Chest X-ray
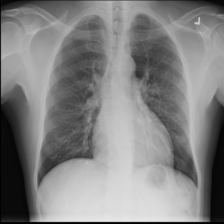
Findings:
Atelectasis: negative
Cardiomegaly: negative
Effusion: negative
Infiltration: negative
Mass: negative
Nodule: negative
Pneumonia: negative
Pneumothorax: negative
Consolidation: negative
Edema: negative
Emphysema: negative
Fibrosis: negative
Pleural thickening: negative
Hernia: negative